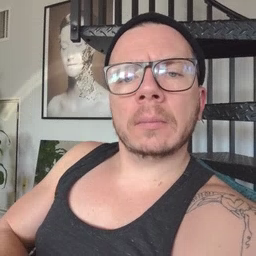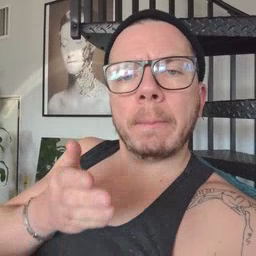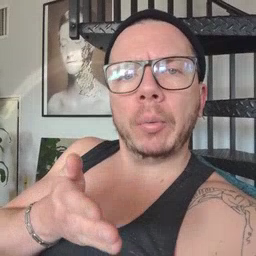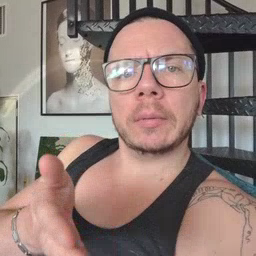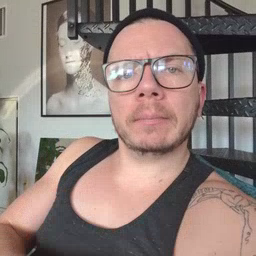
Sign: boat